Question:
I have worked in previous version of android. When i tried to update facing this problem. Please suggest
Thank uou
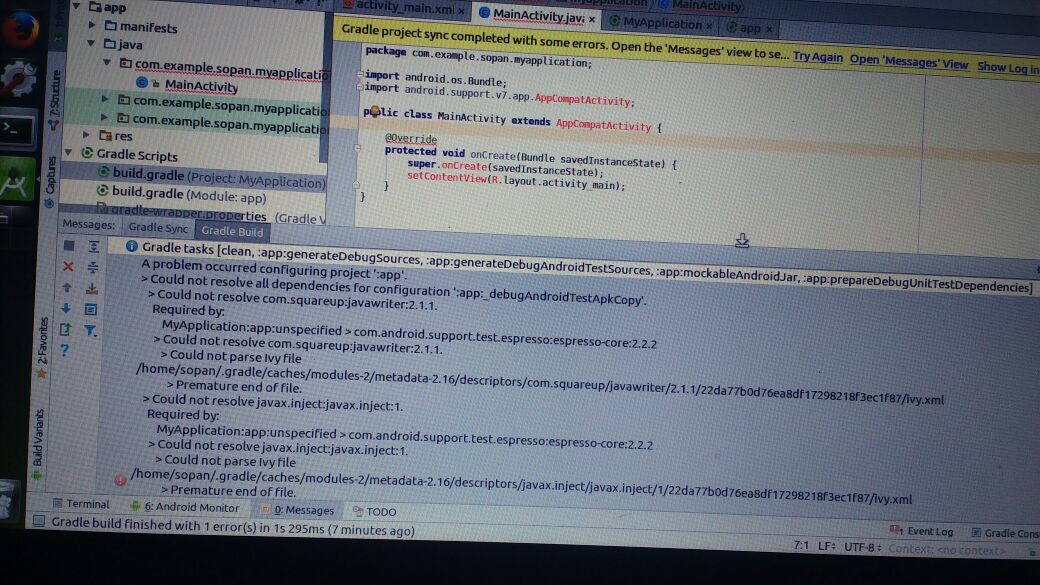
Answer: As a mater of protocol:
If you are requesting help resolving a problem like this, DO NOT paste a photo of the issue displayed on a monitor. You are much more likely to get help if you paste the error text from Android Studio directly into your post.
That said: your first issue appears to be resolving 'javawriter' from 'com.squareup'. See the gradle tab <URL>
This should appear in the dependencies section of your build.gradle script.
'''
dependencies {
...
androidTestCompile 'com.squareup:javawriter:2.2.1'
}
'''